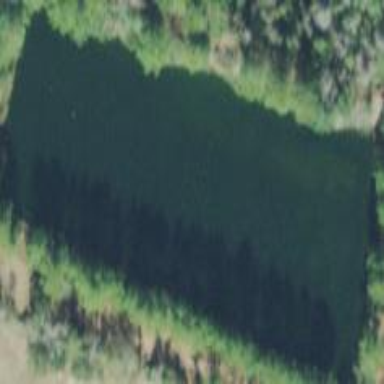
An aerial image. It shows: Serene pond surrounded by nature.